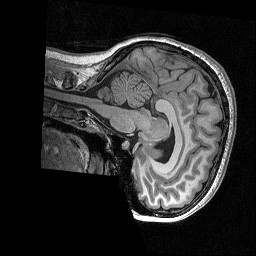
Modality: T1w
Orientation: sagittal
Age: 30
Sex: female
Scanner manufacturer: siemens
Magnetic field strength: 3 T
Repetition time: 2.3 s
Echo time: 0.00298 s